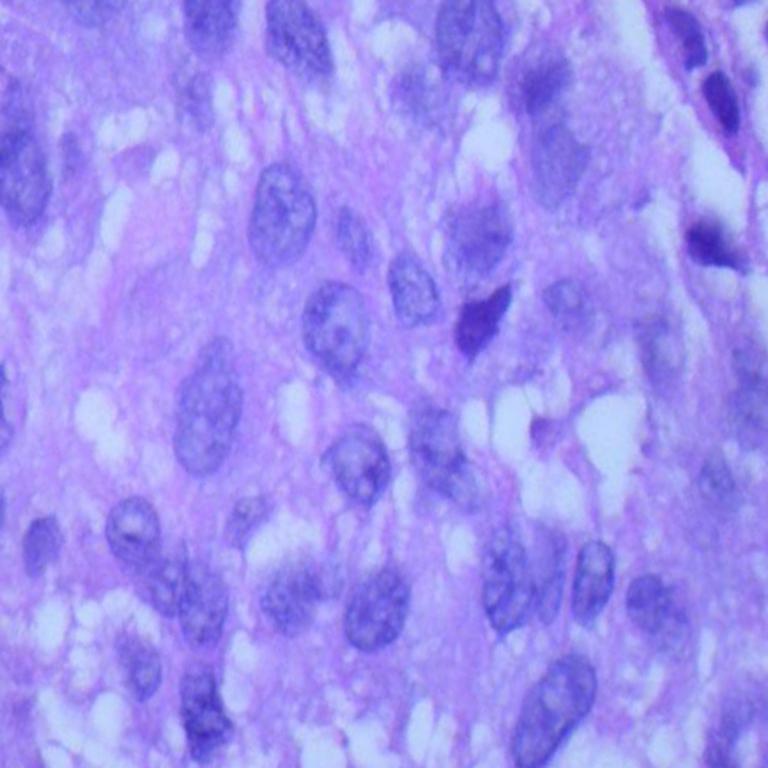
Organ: lung
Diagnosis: squamous carcinomas